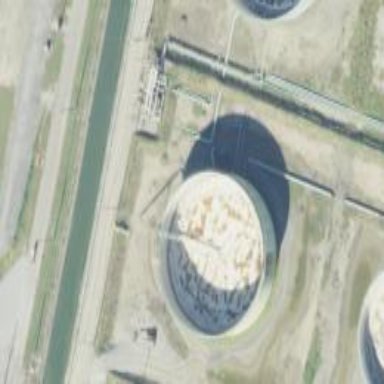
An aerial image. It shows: Storage tank which is man-made and housed in building.